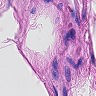
Metastatic tissue present: no